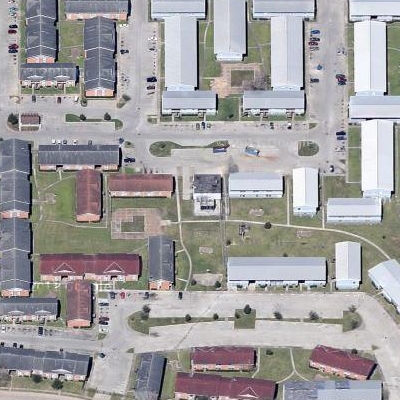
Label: fResident